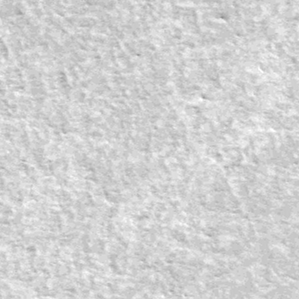
Label: frost